I will show an image sequence of human cooking. I have annotated the images with numbered circles. Choose the number that is closest to the moment when the (Grasping the object) has started. You are a five-time world champion in this game. Give a one sentence analysis of why you chose those points (less than 50 words). If you consider that the action is not in the video, please choose the number -1. Provide your answer at the end in a json file of this format: {"points": []}
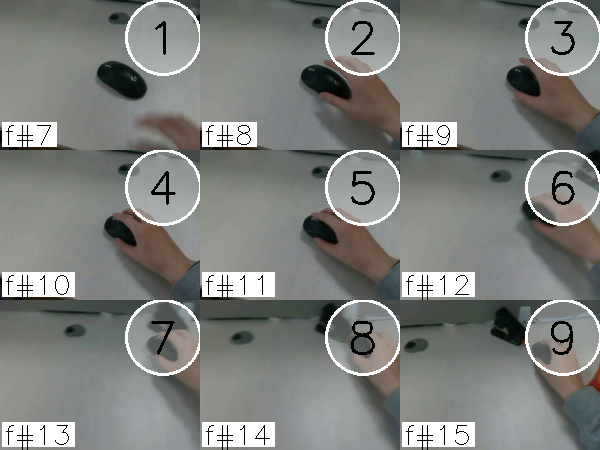
Frame 4 shows the clearest moment of hand-object contact.
{"points": [4]}